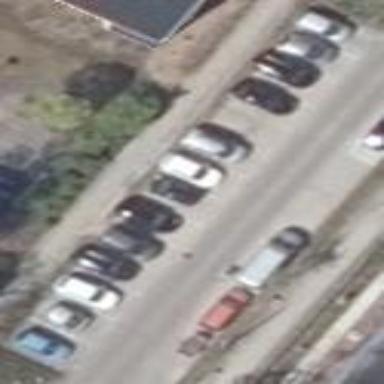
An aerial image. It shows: Parking area with concrete surface.